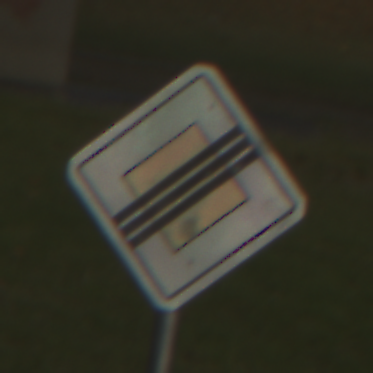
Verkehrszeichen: EndeVorfahrtsstrasse
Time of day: SunriseSunset
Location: Outdoor (Suburban)
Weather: PartlyCloudy
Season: NotSpecified
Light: Natural